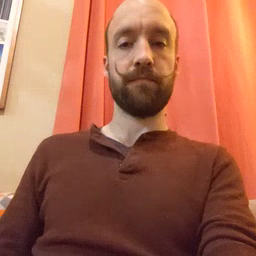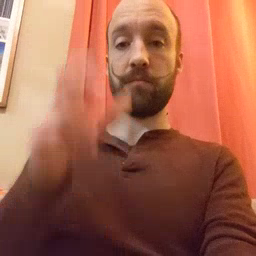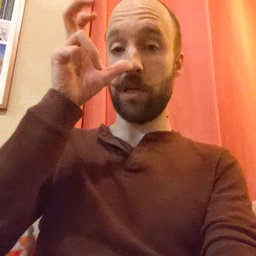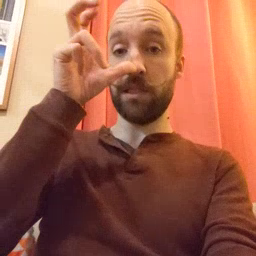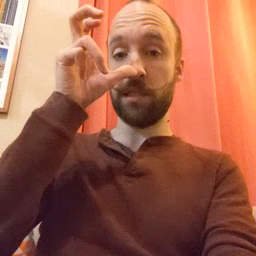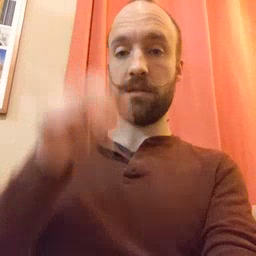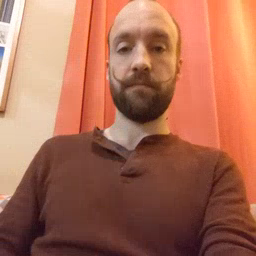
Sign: bug